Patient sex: F
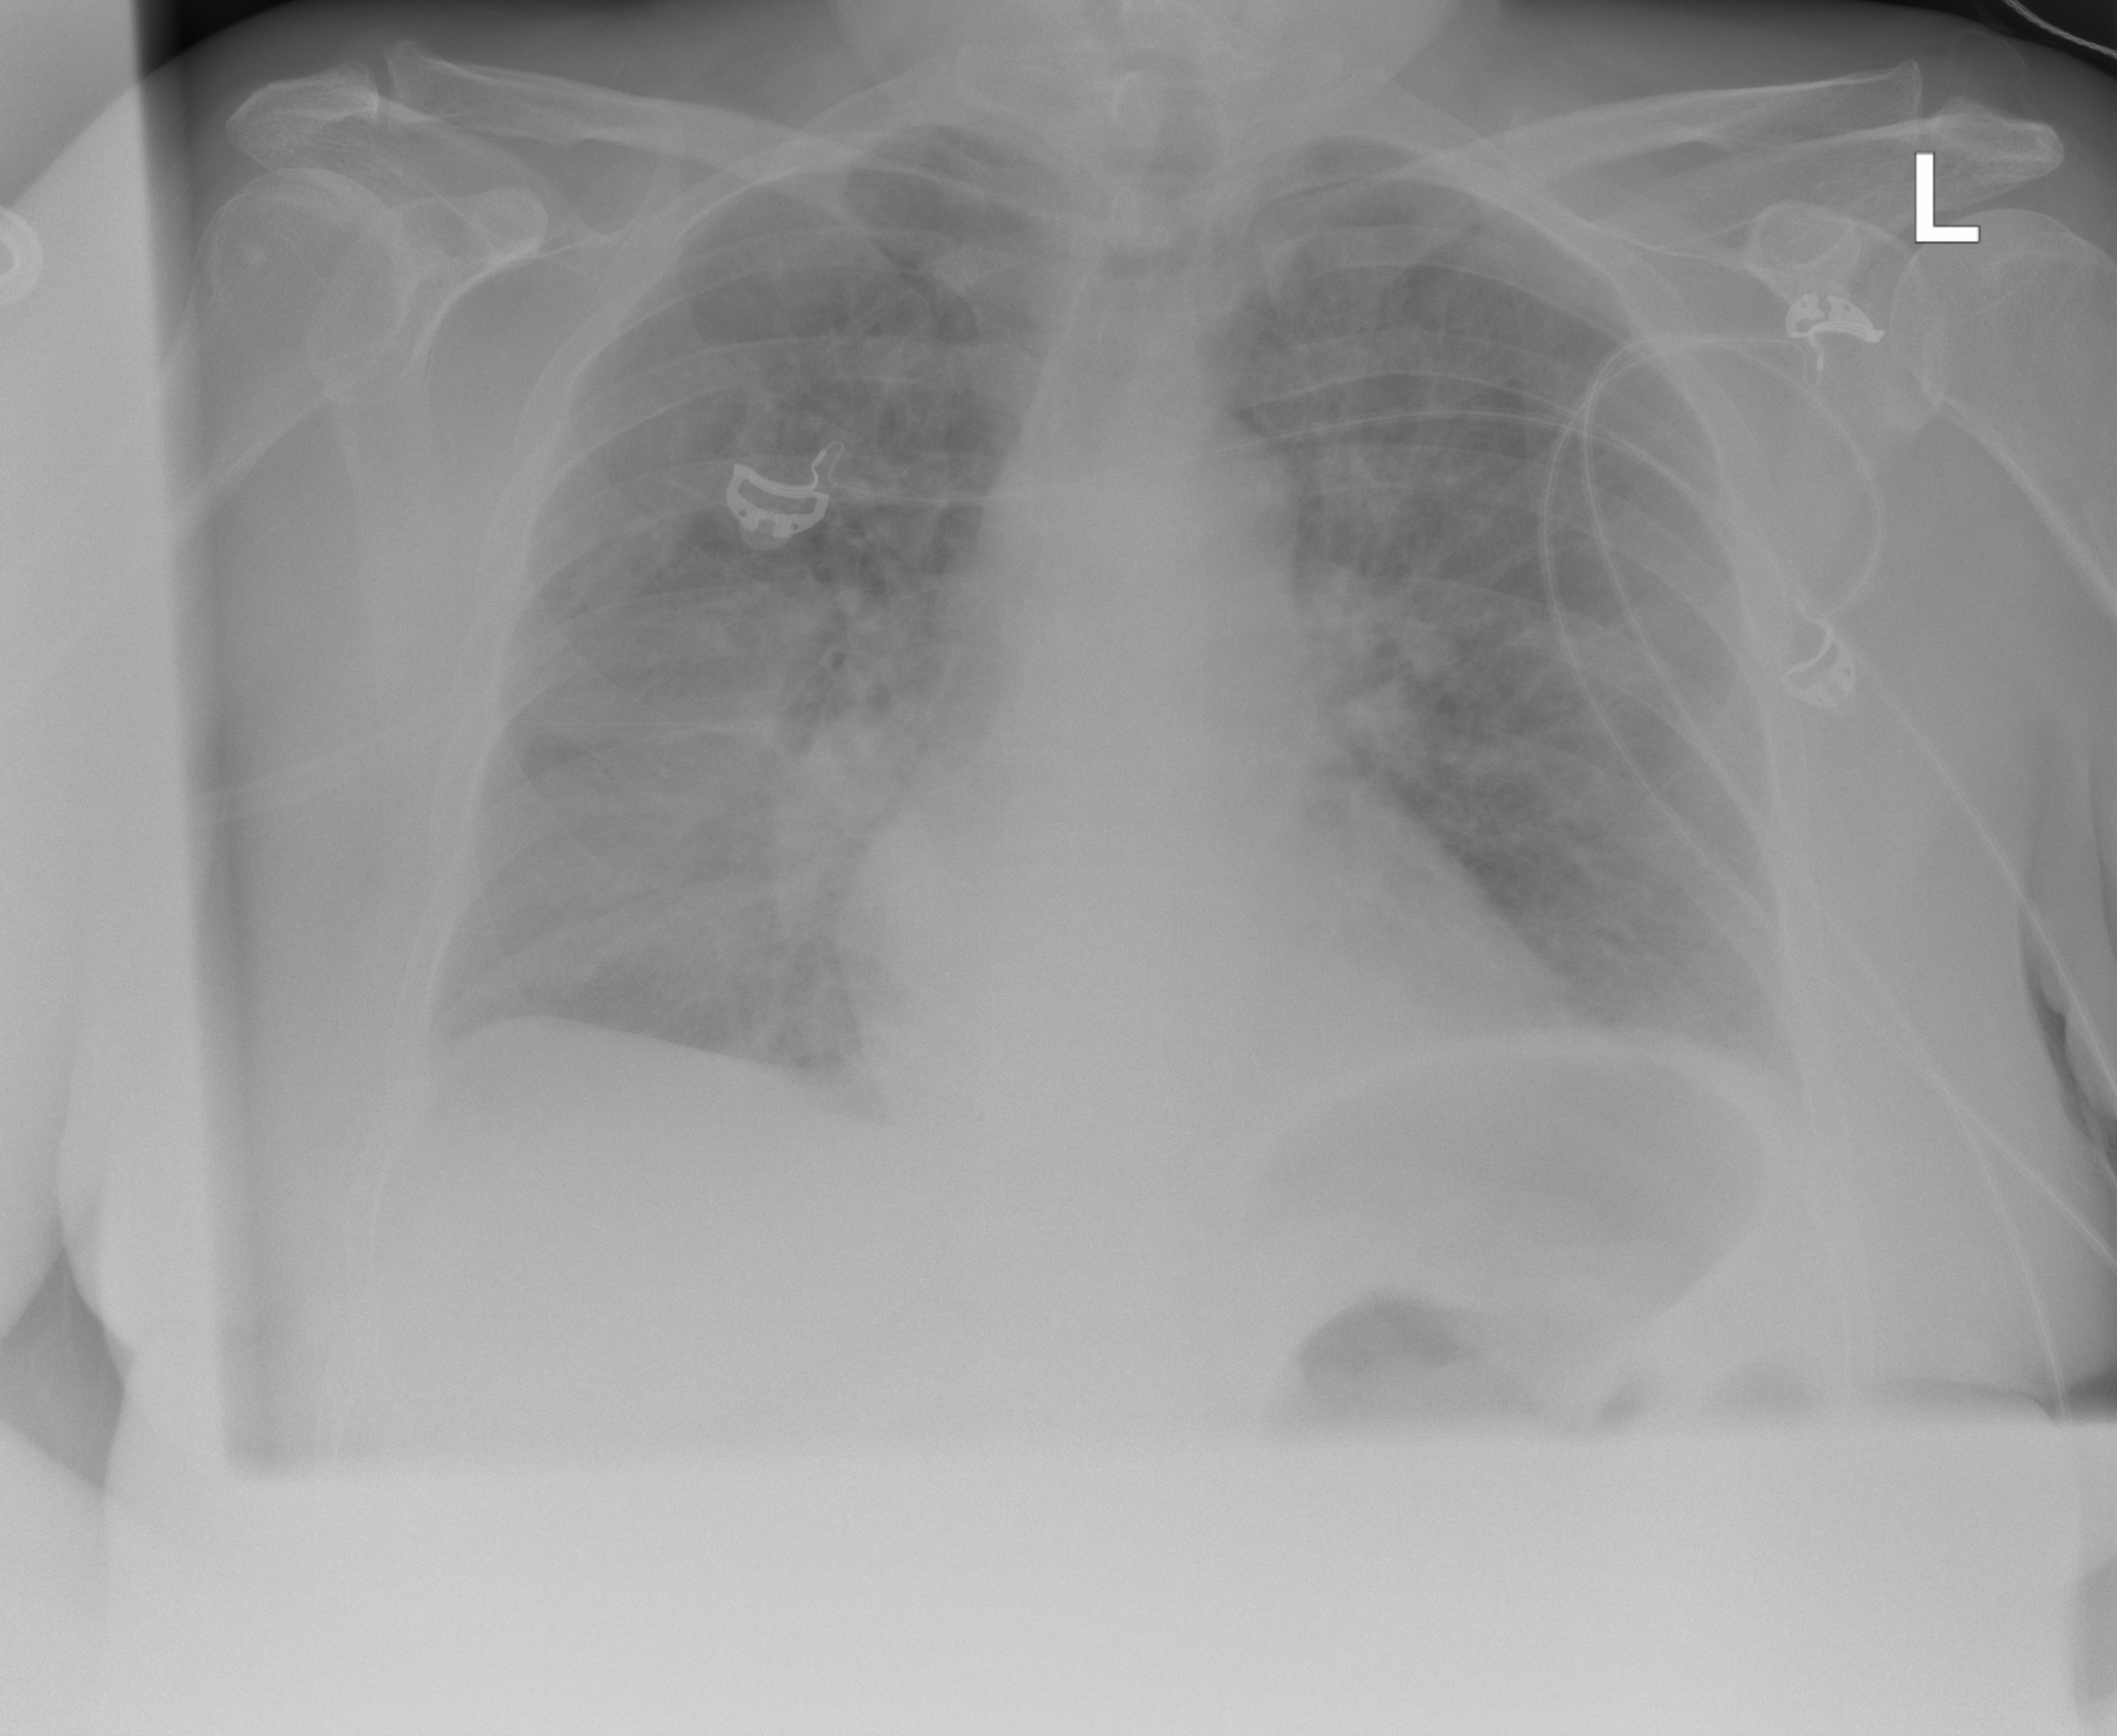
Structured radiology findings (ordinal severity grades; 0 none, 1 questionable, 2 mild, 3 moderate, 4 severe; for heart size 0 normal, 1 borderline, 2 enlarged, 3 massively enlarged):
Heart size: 2
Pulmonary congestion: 2
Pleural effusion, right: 0
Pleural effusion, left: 0
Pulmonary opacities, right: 2
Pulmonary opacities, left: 2
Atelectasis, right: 0
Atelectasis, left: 0